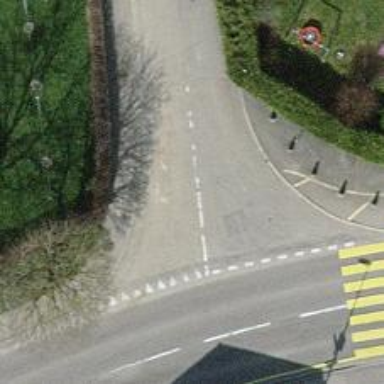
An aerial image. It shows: Uncontrolled road crossing with markings.